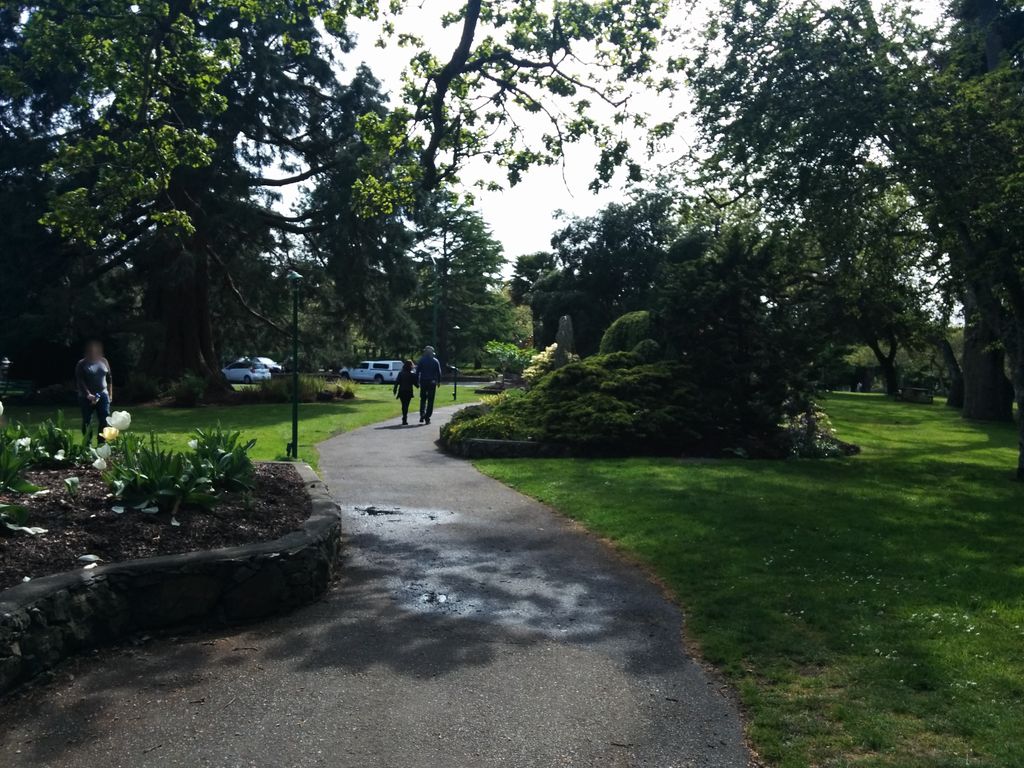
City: victoria